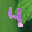
Label: 4